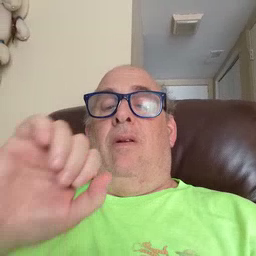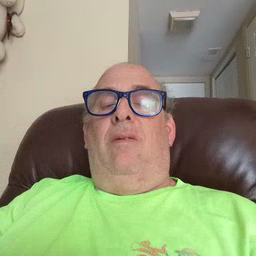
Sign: yes